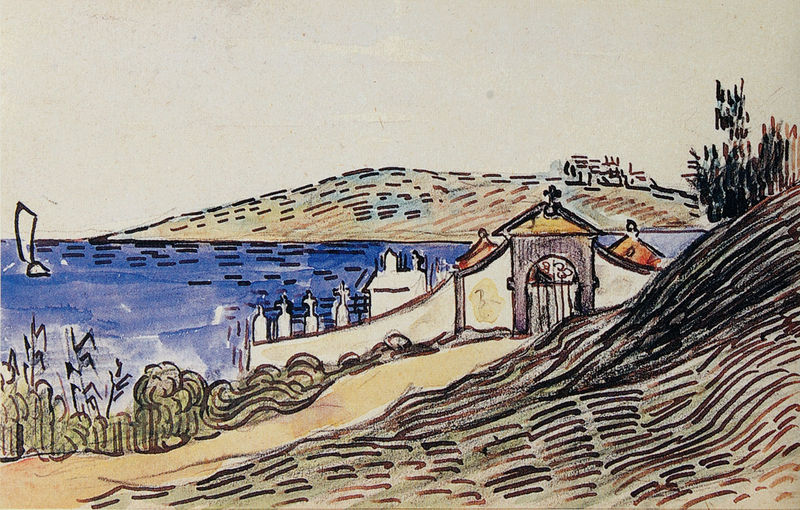
Titel: Le Cimetière marin, Der Friedhof am Meer
Künstler: Paul Signac
Institution: (Privatsammlung)
Schlagwörter: baum, berg, blau, himmel, meer, wasser, aquarell, bäume, gelb, grün, landschaft, sand, see, ufer, braun, bunt, grau, pastell, schwarz, skizze, weiss, zeichnung, dach, gras, haus, rot, weg, wiese, beige, architektur, tod, tot, feld, gräser, häuser, hügel, natur, schilf, büsche, gebüsch, gewässer, gitter, kirche, pfad, sonne, insel, pflanzen, anhöhe, boot, küste, schiff, schilfgras, segel, segelboot, sommer, strand, welle, wellen, italien, ort, segelschiff, abstrakt, berge, dünen, dorf, dächer, mauer, bergkette, hüge, vegetation, wasserfarbe, linien, van gogh, hafen, böschung, blue, church, red, einfach, funeral, green, painting, wall, yellow, picture, brown, striche, tor, bucht, ozean, ortschaft, eingang, tusche, offen, kirch, kreuz, filzstift, strich, koloriert, aquatinta, friedhof, vereinfacht, portal, kreuze, grab, gräber, sky, tree, boat, field, hill, hills, house, lake, landscape, mountain, ocean, orange, sea, ship, water, kapelle, griechenland, houses, island, trees, village, grad, siedlung, frei, signac, forest, grass, reeds, drawing, brush strokes, color, impressionism, provence, line, cross, plaster, beach, town, grabkreuz, pflante, gate, watercolor, coloriert, kirhe, lines, home, slope, grabstein, grabsteine, dicke striche, friedhofsmauer, friedhofstor, hugel, dunes, bay, linear, south, brün, cementary, cemetary, graveyard, cemetery, sailboat, hüfel, crosses, rooftops, stucco, scilf, sailing boat, friedhif, sailing ship, browns, marker, thick, langscape, creme, churche, graves, vegitation, grenn, cemetry, greenn, häufung, monuments